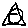
Label: circle